Question: I'm developing a web page and I'm using WAMP which is installed on my disk "C:". Now I just want to put it on the server of the company. To make it accessible from all users of my intranet.

Can you explain me the steps I need to do?
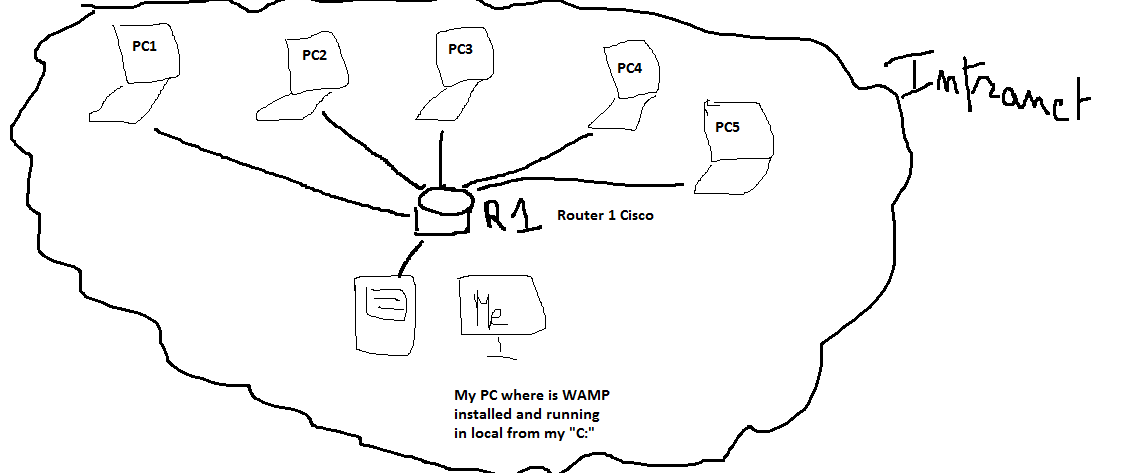
Answer: Yes its quite easy.
First you need to know your subnet so, start by opening a command window and run
'''
ipconfig
'''
Look at the output and under this heading
'''
Ethernet adapter Local Area Connection:
'''
Look for this line
'''
IPv4 Address. . . . . . . . . . . : 192.168.2.11
'''
and remember the first 3 of the 4 quartiles, so in thsi example I would remember
---
Now, edit the httpd.conf file ( using the menu links from the wampmanager icon )
Find the section in there that starts with this line
'''
<Directory "c:/wamp/www/">
'''
Within that section you should find something like this if you are using Apache 2.2.x
'''
# onlineoffline tag - don't remove
Order Deny,Allow
Deny from all
Allow from localhost ::1 127.0.0.1
'''
Or this if you are using Apache 2.4.x
'''
# onlineoffline tag - don't remove
Require local
'''
You now need to add another instruction to this to tell Apache it is allowed to accept connections from other ip addresses
So if you are using Apache 2.2.x change it to this
'''
# onlineoffline tag - don't remove
Order Deny,Allow
Deny from all
Allow from localhost ::1 127.0.0.1
Allow from 192.168.2
'''
Or this if you are using Apache 2.4.x
'''
# onlineoffline tag - don't remove
Require local
Require ip 192.168.2
'''
Because you have used just the first 3 of the 4 quartiles of the network subnet all PC who have an ip address starting with 192.168.2 will be allowed to access Apache.
You can add more of these Allow or Require lines as you like when someone from another subnet within you company want to access your server.
As you are on a company network your subnet may start with 10.x.y.z. If you wanted the whole company to be allowed access you could use just 'Require ip 10' for example to give access to everyone inside your company network.